Field crop: maize
Growth stage: 2
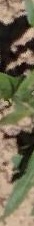
Species: maize